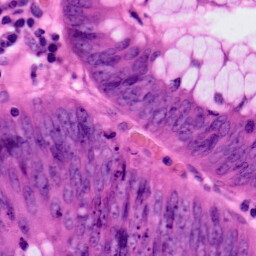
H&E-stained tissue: Colon